Field crop: tomato
Growth stage: 2
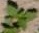
Species: solanum